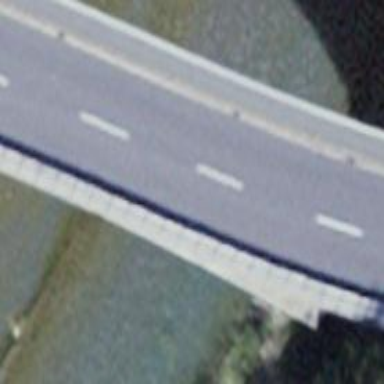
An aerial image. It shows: Primary highway on asphalt bridge.